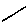
Label: line